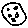
Label: moon